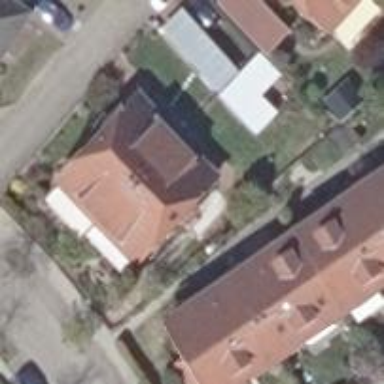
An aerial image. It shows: Detached building.